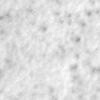
Label: no_change